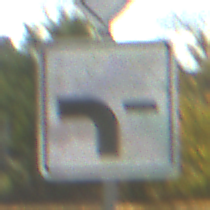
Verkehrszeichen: VerlaufVorfahrtsstrasse6
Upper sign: Vorfahrtsstrasse
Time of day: MorningAfternoon
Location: Outdoor (RoadRail)
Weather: PartlyCloudy
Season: NotSpecified
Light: Natural